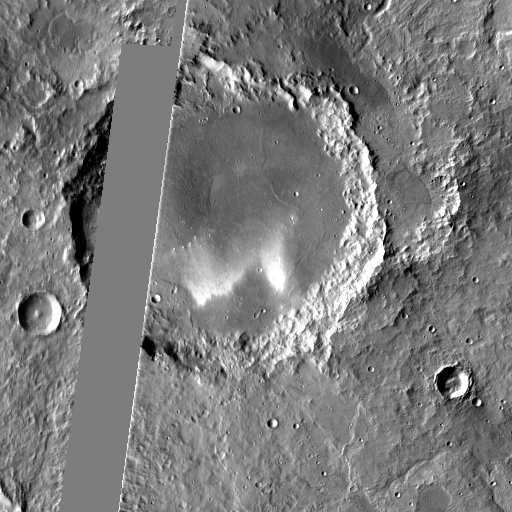
Crater classes present: Background, Other, Buried